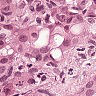
Metastatic tissue present: yes